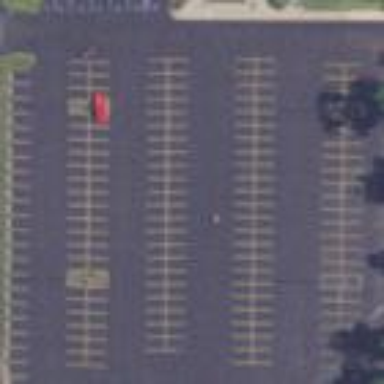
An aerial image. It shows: Parking area with surface.